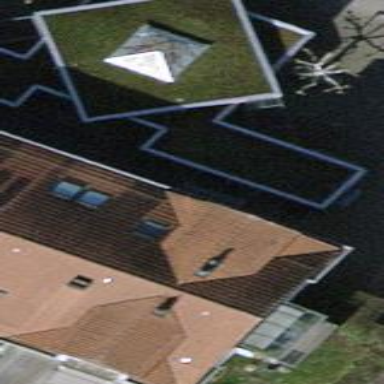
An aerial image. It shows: Terrace building.